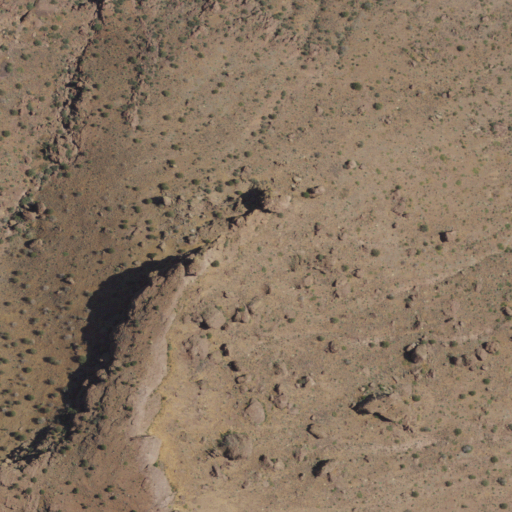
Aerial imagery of cliff(s) in New Mexico named Little Needles Eye containing only shrub